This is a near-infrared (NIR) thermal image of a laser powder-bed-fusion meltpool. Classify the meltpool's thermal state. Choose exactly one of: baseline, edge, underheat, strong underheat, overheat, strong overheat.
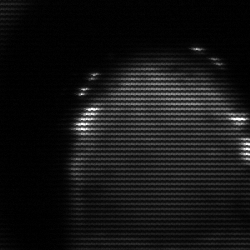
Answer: edge